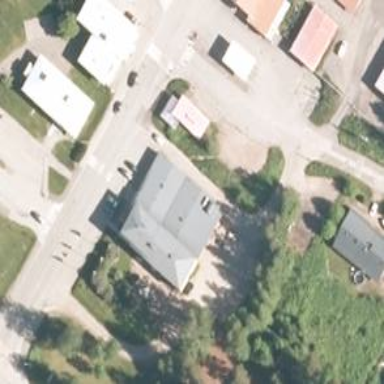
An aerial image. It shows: Post office.